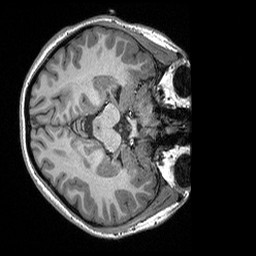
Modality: T1w
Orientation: axial
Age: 20
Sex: female
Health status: healthy
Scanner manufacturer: siemens
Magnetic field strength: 3 T
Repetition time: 2.3 s
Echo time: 0.00298 s